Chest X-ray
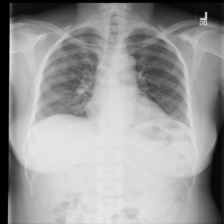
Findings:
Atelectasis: negative
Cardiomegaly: negative
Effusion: negative
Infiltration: negative
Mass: negative
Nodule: negative
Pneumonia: negative
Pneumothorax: negative
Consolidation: negative
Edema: negative
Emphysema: negative
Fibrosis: negative
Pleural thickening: negative
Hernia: negative